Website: lowes
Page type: customer-info-address
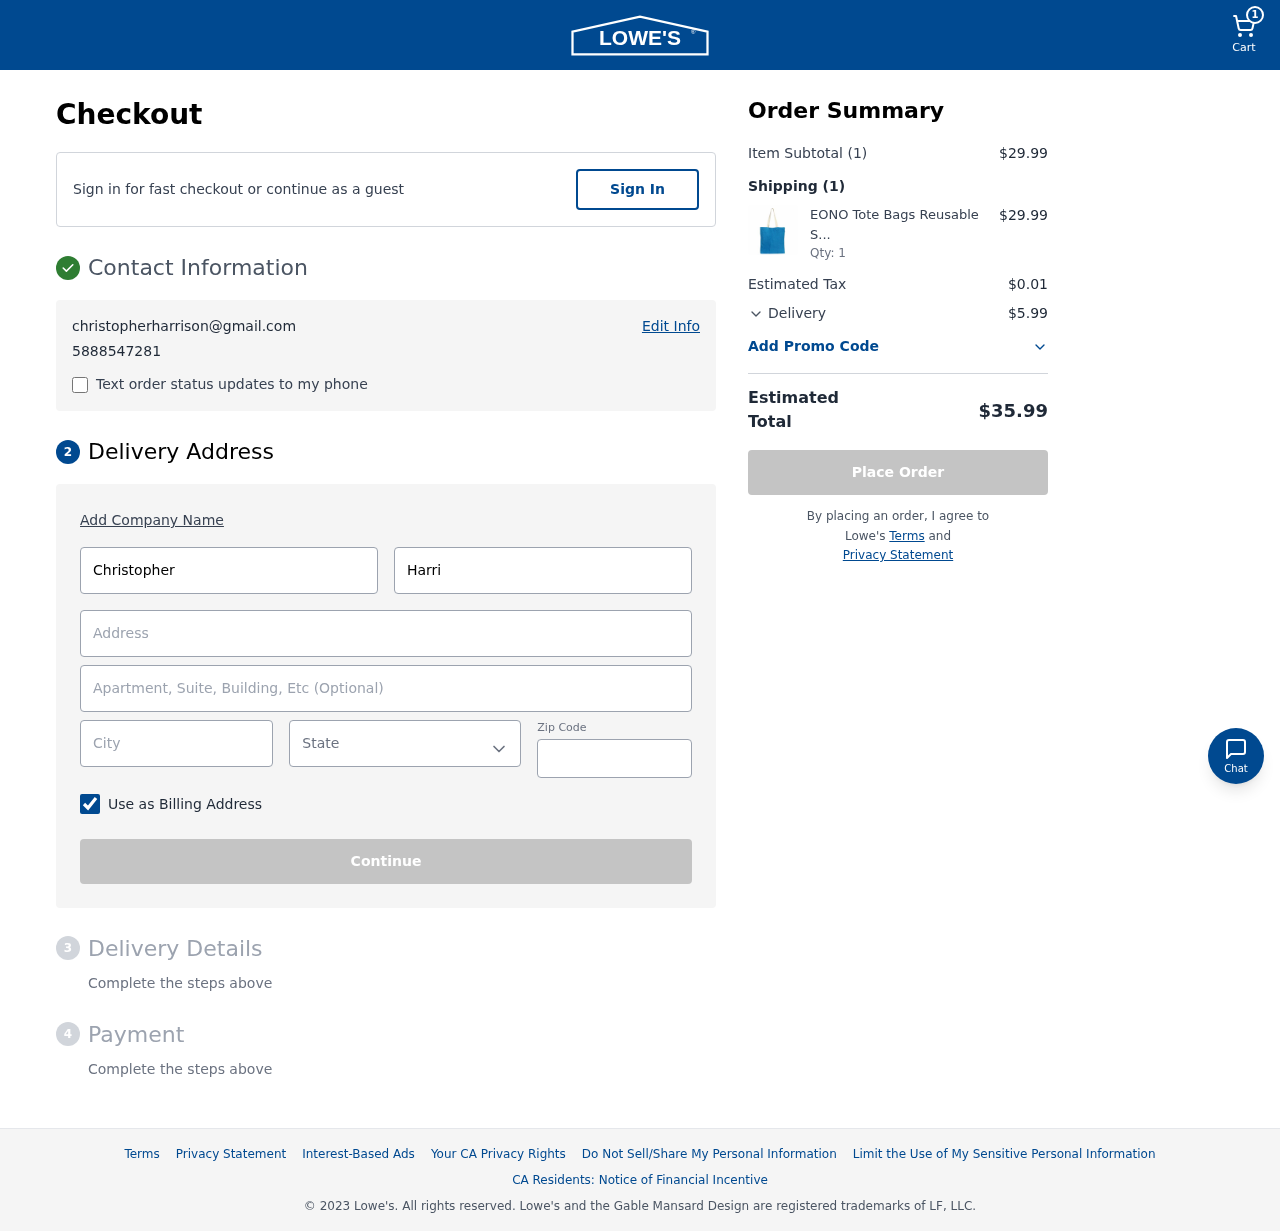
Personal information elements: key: PII_CITY
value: Irwinborough
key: PII_EMAIL
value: christopherharrison@gmail.com
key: PII_FIRSTNAME
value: Christopher
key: PII_LASTNAME
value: Harrison
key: PII_PHONE
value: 5888547281
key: PII_POSTCODE
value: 28221
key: PII_STATE
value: Arkansas
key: PII_STREET
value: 9096 Sharon Lake
Product elements: key: PRODUCT1_NAME
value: EONO Tote Bags Reusable Shopping Bag Eco-Friendly Recycled Cotton Fabric Handbag Grocery Shoulder Pl
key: PRODUCT1_QUANTITY
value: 1
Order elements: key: ORDER_NUM_ITEMS
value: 1
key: ORDER_SUBTOTAL
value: $29.99
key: ORDER_NUM_ITEMS2
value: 1
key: ORDER_SUBTOTAL2
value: $29.99
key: ORDER_TAX
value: $0.01
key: ORDER_SHIPPING_COST
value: $5.99
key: ORDER_TOTAL
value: $35.99